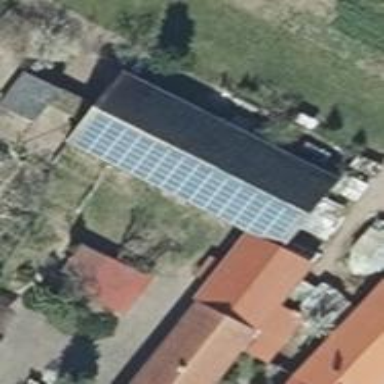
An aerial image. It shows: Solar photovoltaic panel generating electricity through small installation.